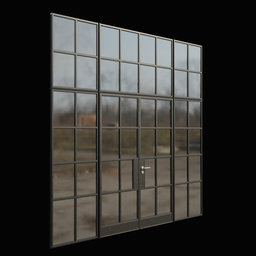
Label: architecture